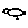
Label: bird